Question: I am trying to draw border along with the image , I got good help from <URL> and it work fine , i tried it in with this value
'''
copyMakeBorder( src, dst, top, bottom, left, right, bordertype , Scalar(0,255,0) );
'''
it works but when i try to use <URL> to make borders constant like
'''
int borderInterpolate = (50, 100, BORDER_TRANSPARENT);
copyMakeBorder( src, dst, top, bottom, left, right, borderInterpolate , Scalar(0,255,0) );
'''
it show me runtime error of
'''
Bad argument (Unknown/Unsupportive border type)
'''
and how to achieve this 3rd result also given in the documentation

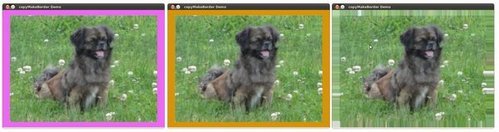
Answer: Quoting the relevant documentation for <URL>:
> Border type, one of the BORDER_* , and BORDER_ISOLATED
This explains the error you are getting -- 'BORDER_TRANSPARENT' is not supported by 'copyMakeBorder()'
Even though the 'BORDER_TRANSPARENT' flag is not supported, there is still a way to create transparent borders. You can use the 'BORDER_CONSTANT' flag when calling 'copyMakeBorder' on a BGRA image, as long as your constant value has a zero 4th channel value. A simple example follows:
'''
const auto im = cv::imread("some_image.jpg");
cv::cvtColor(im, im, CV_BGR2BGRA); // Image must have alpha channel!
// clone() below is important -- there is a bug if using ROI without cloning first.
const auto roi = im(cv::Rect(200,200,200,200)).clone();
cv::Mat bordered;
cv::copyMakeBorder(roi, bordered, 20, 20, 20, 20, cv::BORDER_CONSTANT, cv::Scalar::all(0));
'''
As an aside, I don't know what your intent was in your assignment to 'borderInterpolate', but due to C++'s comma operator, the line you wrote:
'''
int borderInterpolate = (50, 100, BORDER_TRANSPARENT);
'''
is exactly equivalent to:
'''
int borderInterpolate = BORDER_TRANSPARENT; // 50 and 100 are evaluated and ignored
'''